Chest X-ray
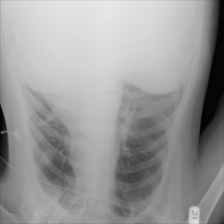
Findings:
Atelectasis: negative
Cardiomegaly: negative
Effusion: negative
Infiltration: negative
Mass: negative
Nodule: negative
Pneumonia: negative
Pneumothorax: negative
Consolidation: negative
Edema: negative
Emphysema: negative
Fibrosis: negative
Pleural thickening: negative
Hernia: negative